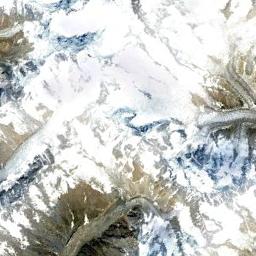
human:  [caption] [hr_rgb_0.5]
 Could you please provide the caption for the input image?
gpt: The snow berg is consist of bare land and white snow .

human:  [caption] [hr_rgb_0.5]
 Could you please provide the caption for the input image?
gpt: A snow-covered mountain covered in large areas .

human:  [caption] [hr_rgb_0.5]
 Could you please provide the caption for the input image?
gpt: There is snow on the part of the snowberg .

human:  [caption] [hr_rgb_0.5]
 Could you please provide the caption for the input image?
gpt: The snowberg is partly covered with snow and ice and the color of the mountain is brown .

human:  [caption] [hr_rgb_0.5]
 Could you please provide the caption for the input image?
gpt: The snowberg is covered with snow and some bare land .